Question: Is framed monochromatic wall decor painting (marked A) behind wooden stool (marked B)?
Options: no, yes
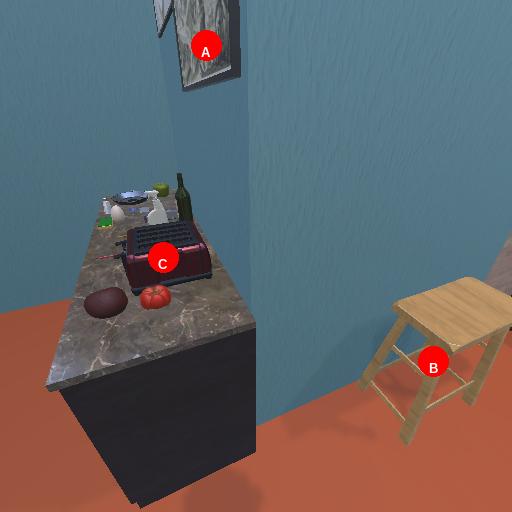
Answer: no